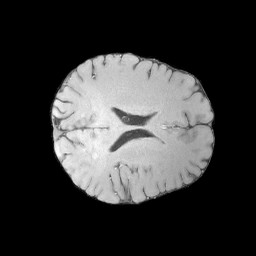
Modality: MP2RAGE
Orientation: axial